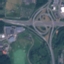
Label: Highway